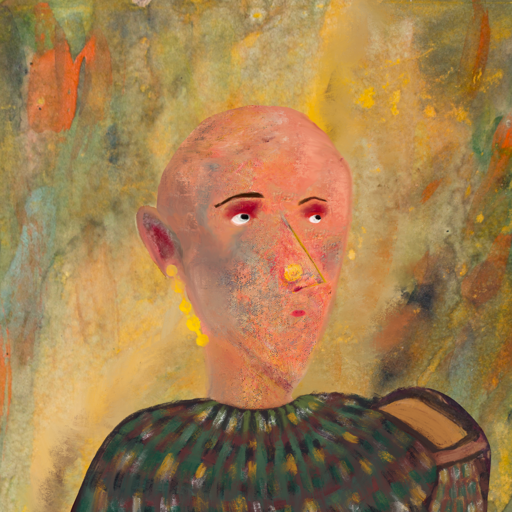
Background: Comrade, Head And Neck Side: Irani, Face Side: Irani, Bust: After_Raid, Hair Side: Blank, Head Accessory: Blank, Second Necklace: Blank, Necklace: Blank, Baby: Blank